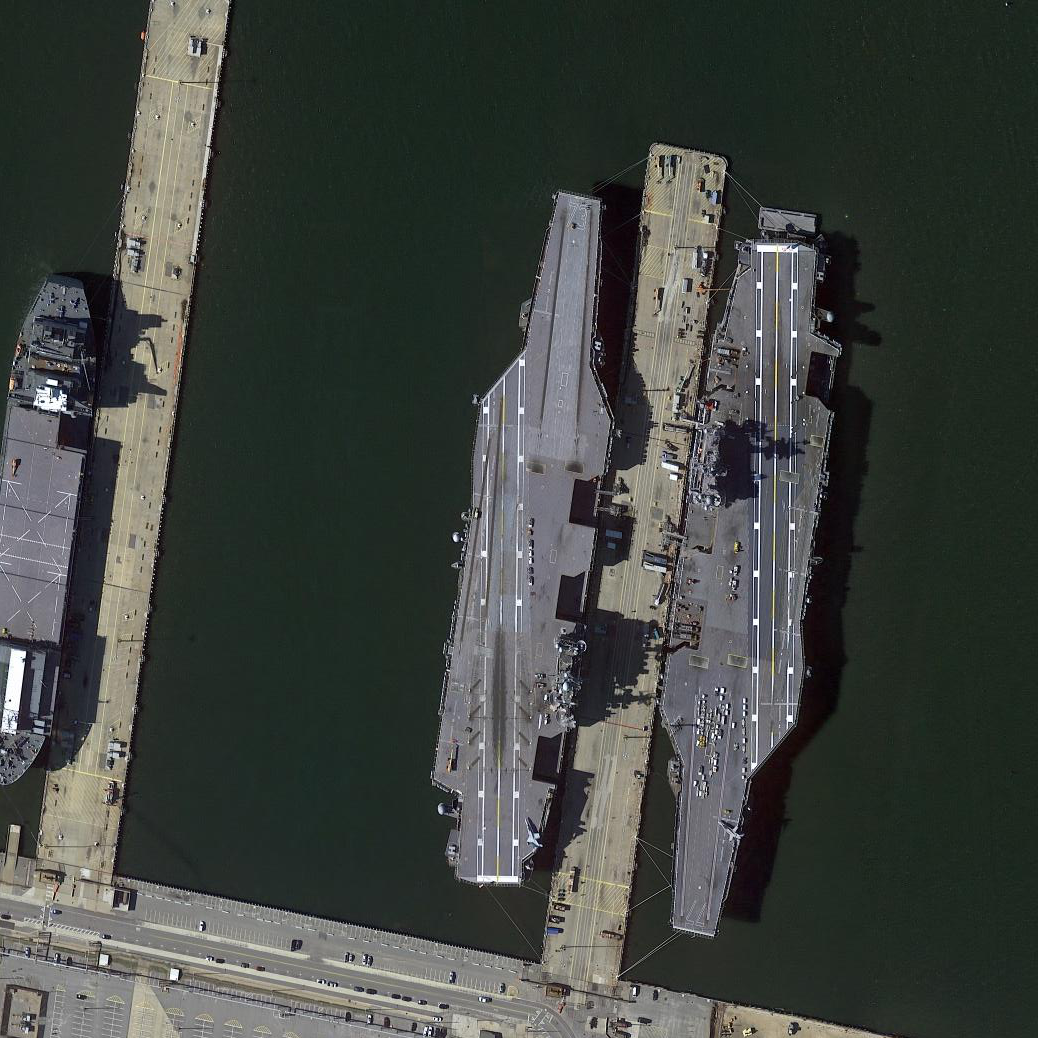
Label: aircraft_carrier